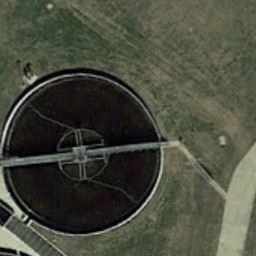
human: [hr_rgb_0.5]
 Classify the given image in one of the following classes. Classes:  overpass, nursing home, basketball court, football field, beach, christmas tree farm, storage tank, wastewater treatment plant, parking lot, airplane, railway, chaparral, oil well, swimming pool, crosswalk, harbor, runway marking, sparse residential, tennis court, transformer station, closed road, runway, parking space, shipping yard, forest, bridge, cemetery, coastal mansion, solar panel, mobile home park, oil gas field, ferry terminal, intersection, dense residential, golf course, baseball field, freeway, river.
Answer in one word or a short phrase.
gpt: wastewater treatment plant